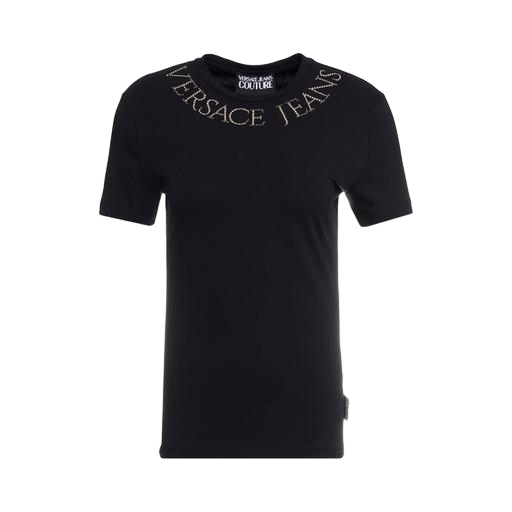
black chain tee, black logo-print t-shirt, black jersey t-shirt print, white background